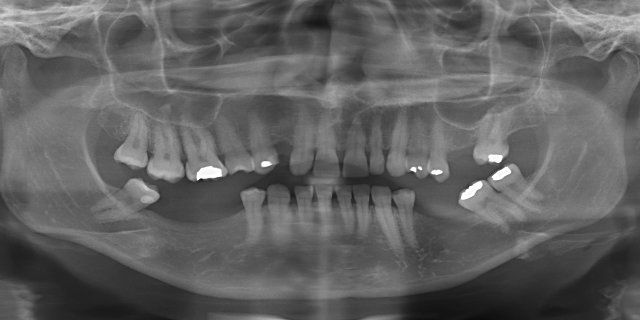
adult